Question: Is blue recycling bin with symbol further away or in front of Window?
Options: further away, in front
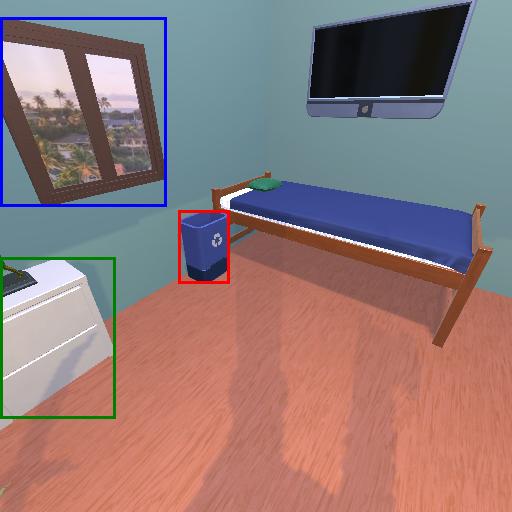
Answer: further away